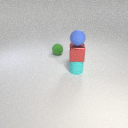
small green rubber sphere to the left of small cyan rubber cylinder